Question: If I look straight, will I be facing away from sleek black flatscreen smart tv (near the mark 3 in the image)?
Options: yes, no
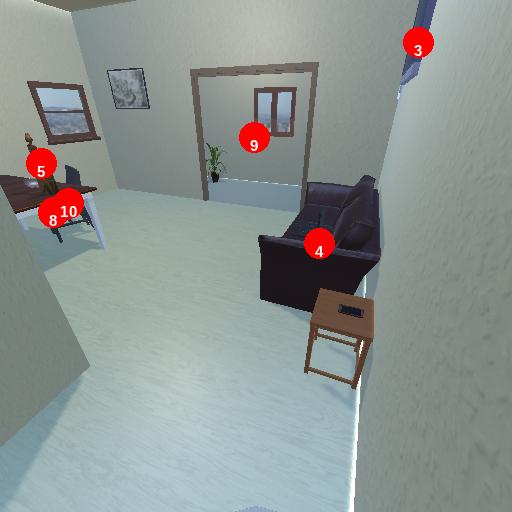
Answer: yes